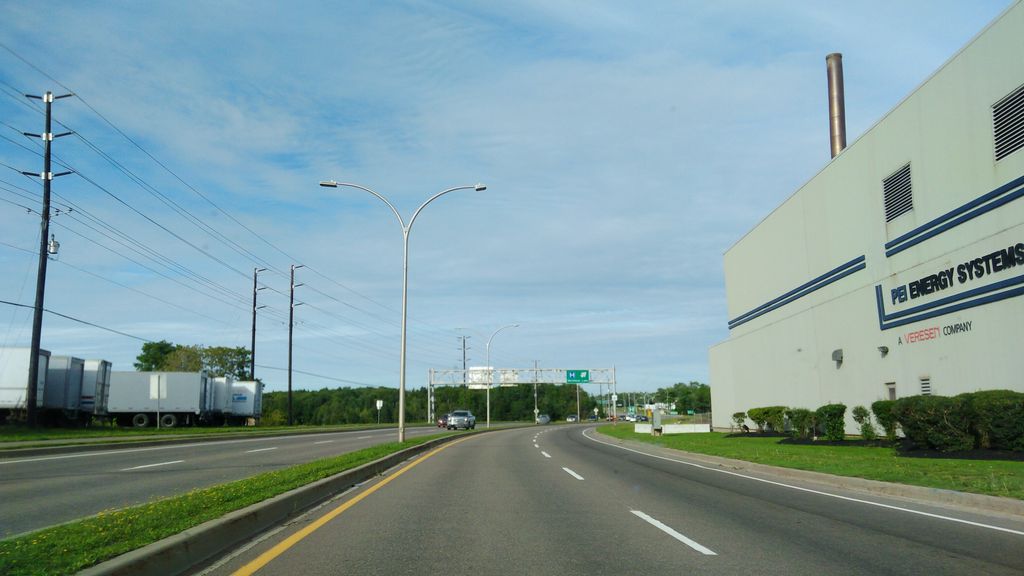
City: charlottetown